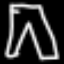
Label: pants